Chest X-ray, PA view. Patient: 66 years old, sex F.
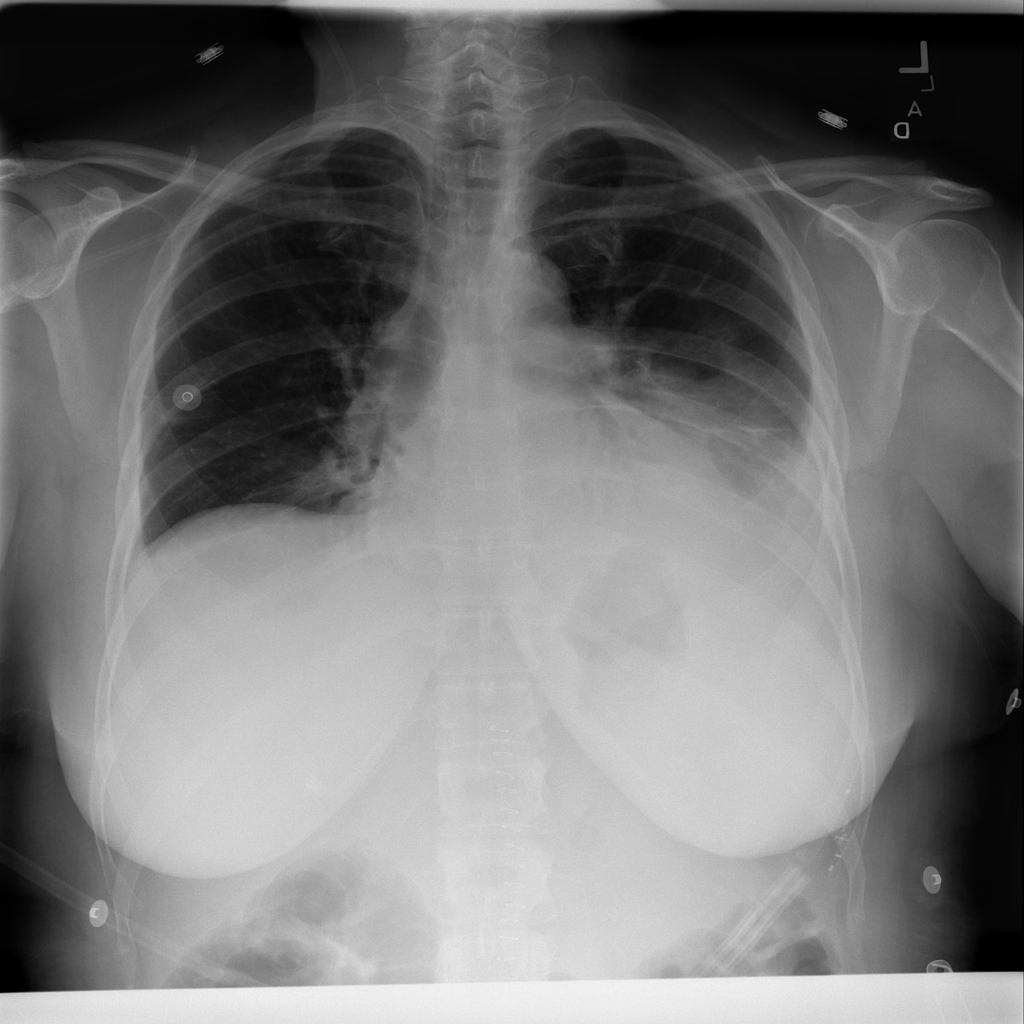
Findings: Atelectasis, Consolidation, Effusion